Question: Why does the rectangle appear in the radio buttons when one of them is clicked.

the XAML markup is given below
'''
<RadioButton GroupName="LabelDisp" IsChecked=".. Converter={StaticResource enumBooleanConverter}, ConverterParameter= LabOnly}" Content="{x:Static resx:StringRes.RadioButtonLab}" Style="{StaticResource ListOption}" Command="{Binding Path=Command}"></RadioButton>
<RadioButton GroupName="LabelDisp" IsChecked=".. Converter={StaticResource enumBooleanConverter}, ConverterParameter= DescOnly}" Content="{x:Static resx:StringRes.RadioButtonDesc}" Style="{StaticResource ListOption}" Command="{Binding Path=Command}"></RadioButton>
<RadioButton GroupName="LabelDisp" IsChecked=".. Converter={StaticResource enumBooleanConverter}, ConverterParameter= LabAndDescr}" Content="{x:Static resx:StringRes.RadioButtonBoth}" Style="{StaticResource ListOption}" Command="{Binding Path=Command}"></RadioButton>
'''
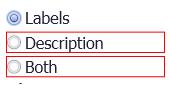
Answer: I was returning null should have returned Binding.Donothing instead.
'''
public object ConvertBack(object value, Type targetType, object parameter, System.Globalization.CultureInfo culture)
{
return (bool)value ? Enum.Parse(targetType, parameter.ToString(), true) : Binding.DoNothing;
}
'''